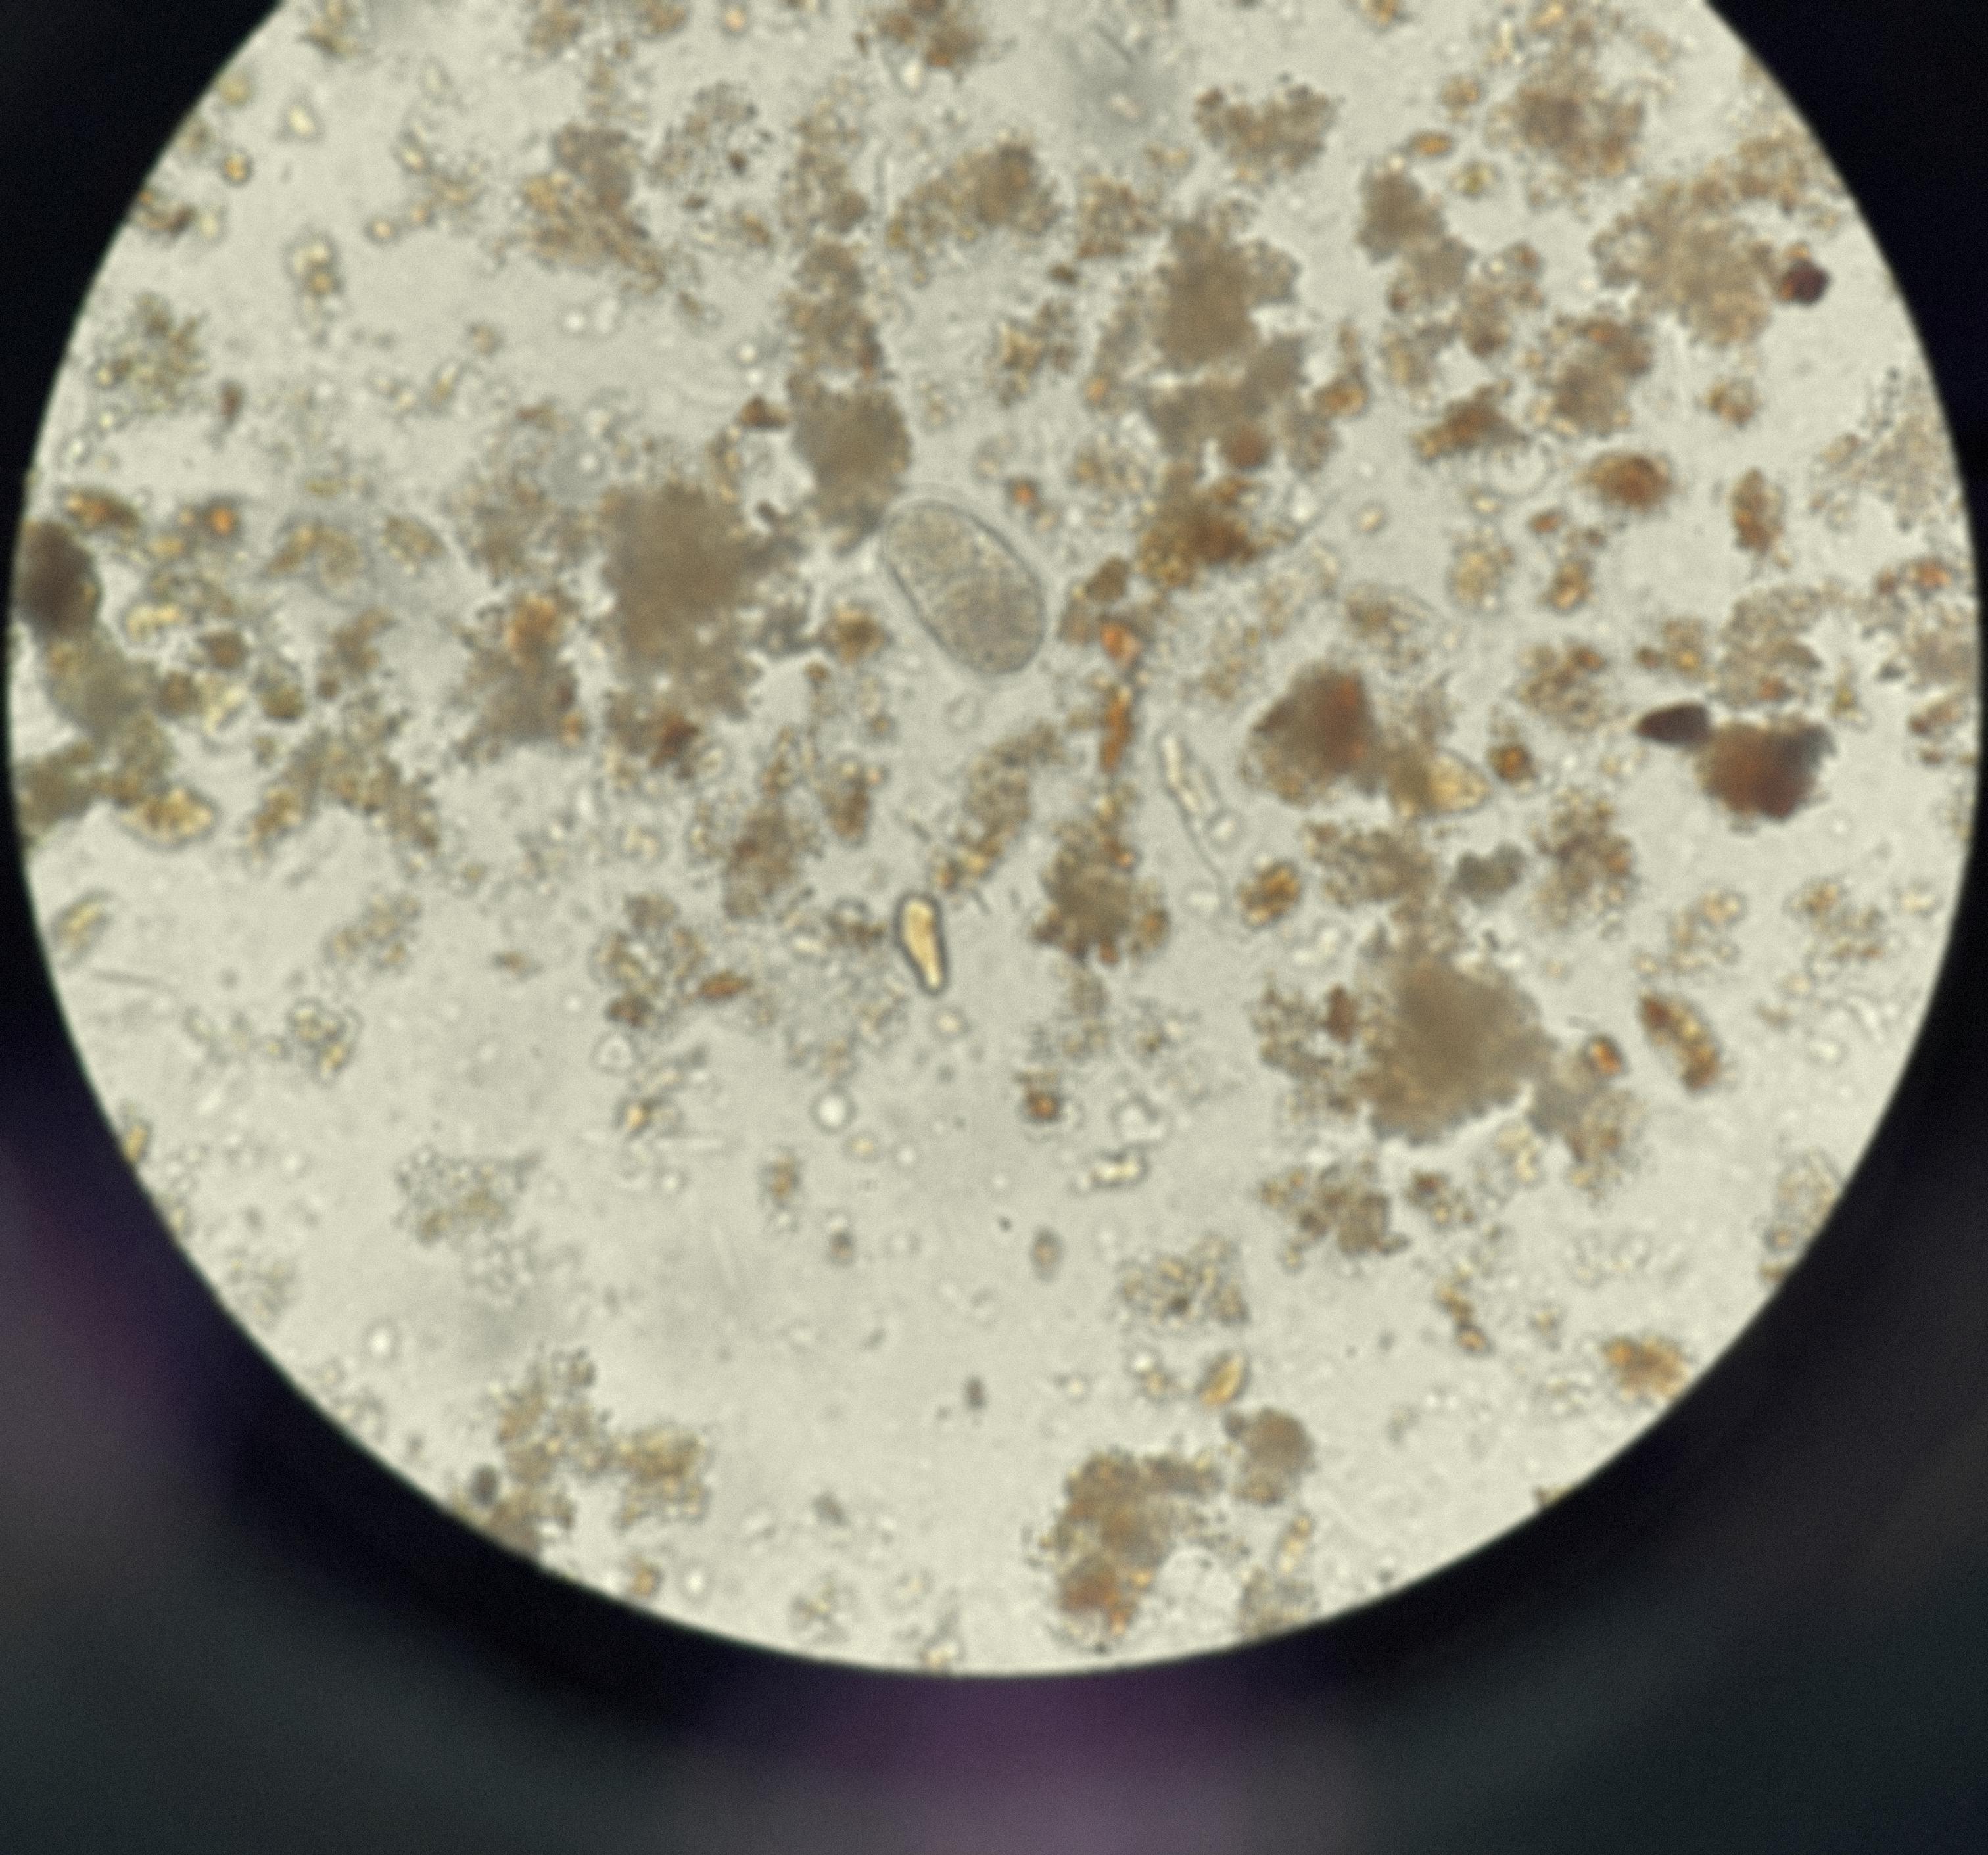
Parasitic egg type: Hookworm egg